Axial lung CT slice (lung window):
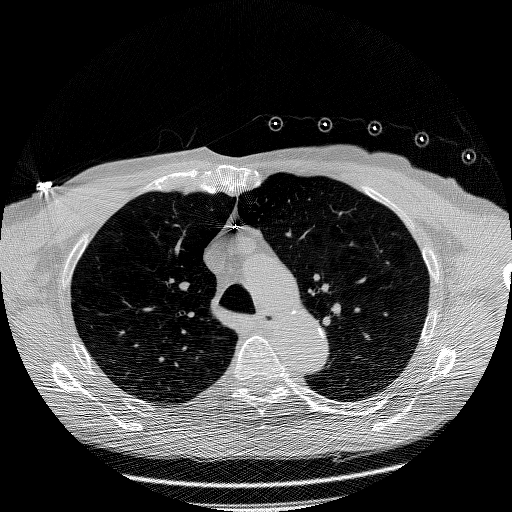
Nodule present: no